Question: I'm looking for a buffer switcher plugin for vim. It's shown in the following screenshot. Can anyone tell me what it is and how to get it?

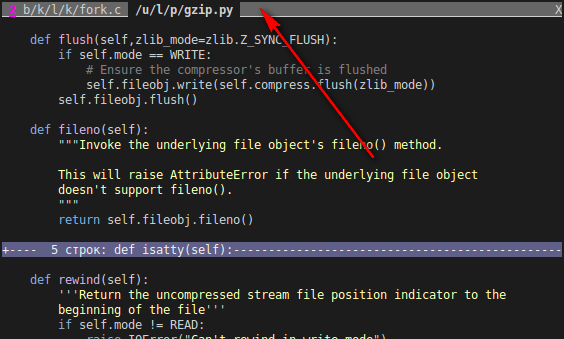
Answer: This is actually not a plugin at all. It's a <URL>. You can create a new tab via ':tabnew'.